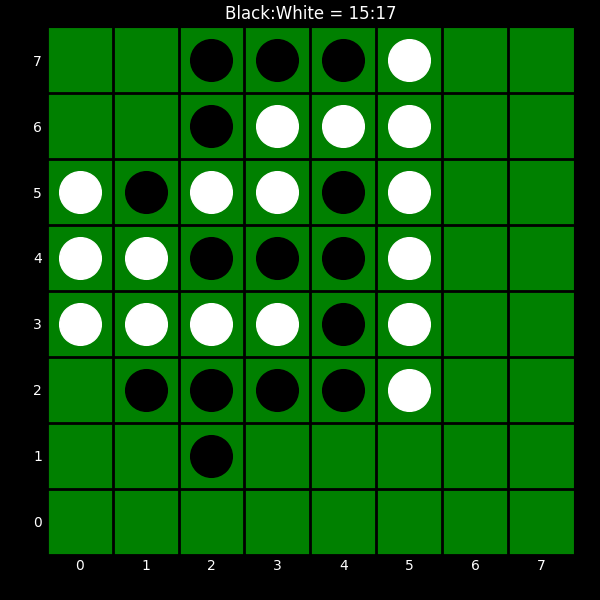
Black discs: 15
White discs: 17